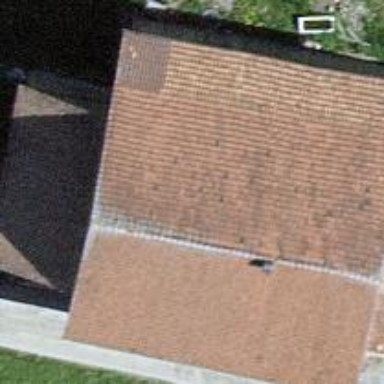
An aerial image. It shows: Gabled roof on farm auxiliary building.